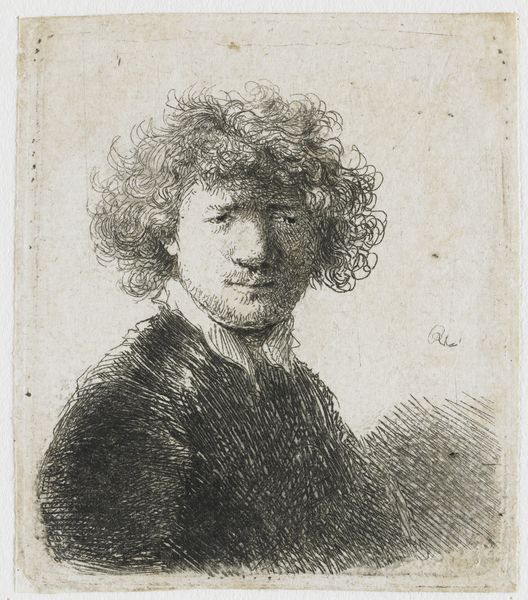
Titel: Zelfportret met krullend haar en witte kraag
Künstler: Rembrandt Harmensz. van Rijn
Standort: Amsterdam
Institution: Rijksmuseum
Schlagwörter: mann, nase, bart, hemd, kragen, vollbart, portrait, locken, lockig, verkniffen, lockenkopf, bärtchen, knollnase, gelockt, wollig, äuglein